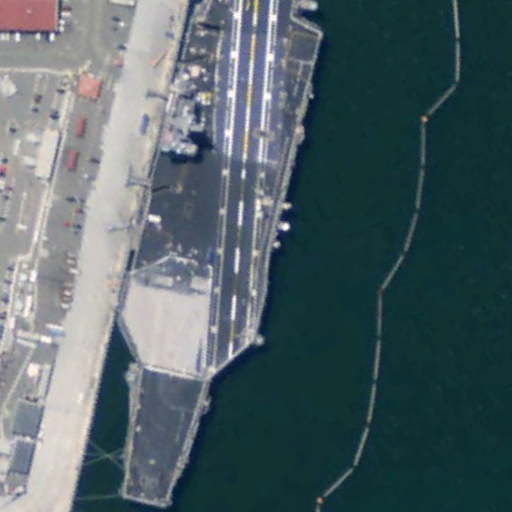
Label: aircraft_carrier